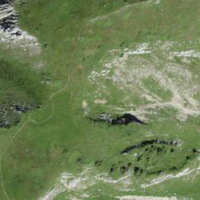
EUNIS habitat code: 23
Species observed at this site:
Aster alpinus